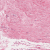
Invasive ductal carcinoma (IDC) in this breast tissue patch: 0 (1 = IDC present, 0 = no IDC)